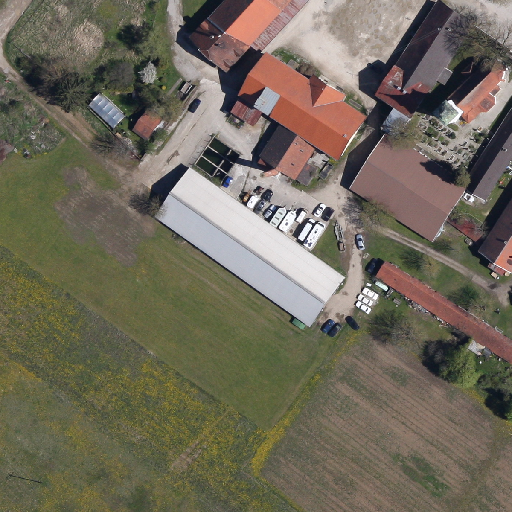
Referring expression: car in the parking area